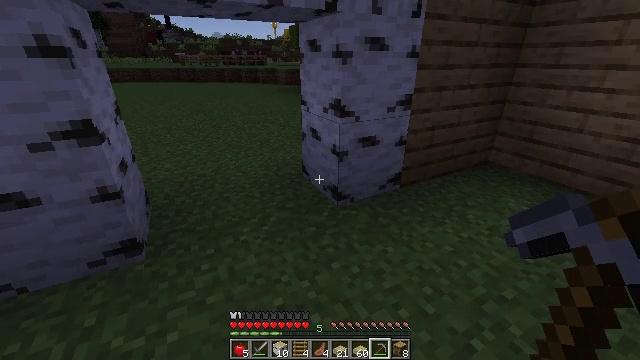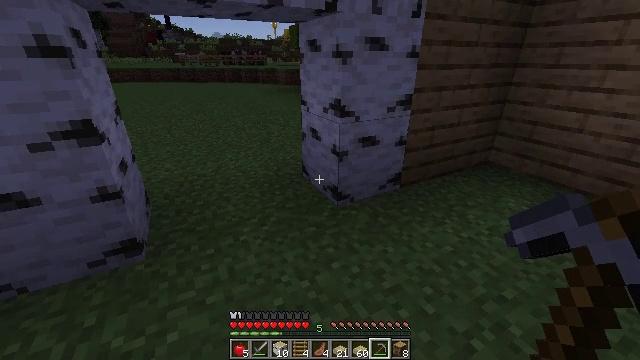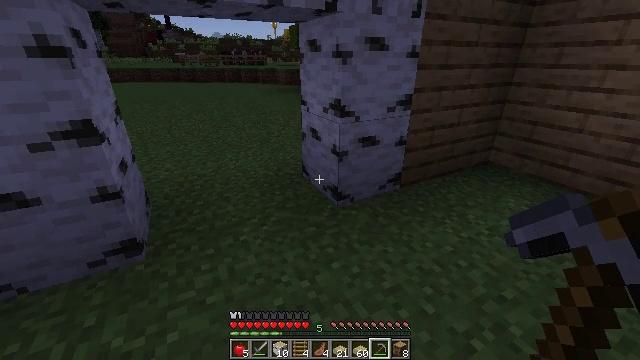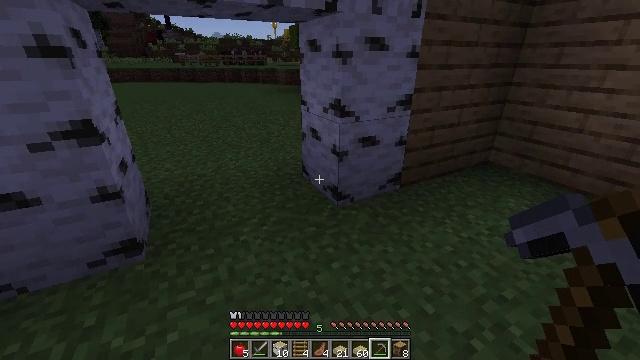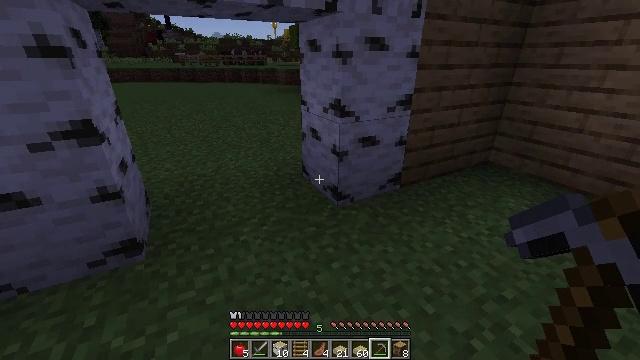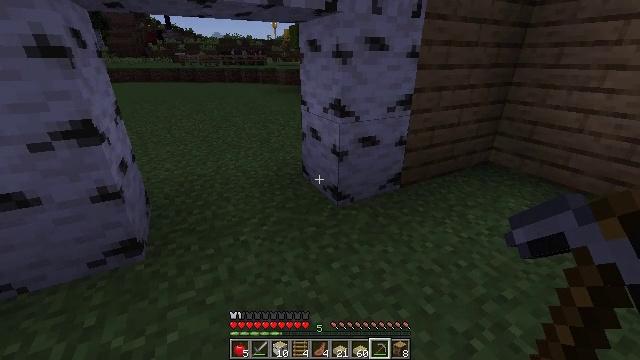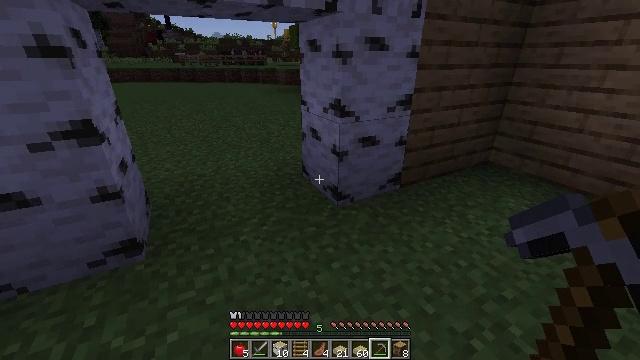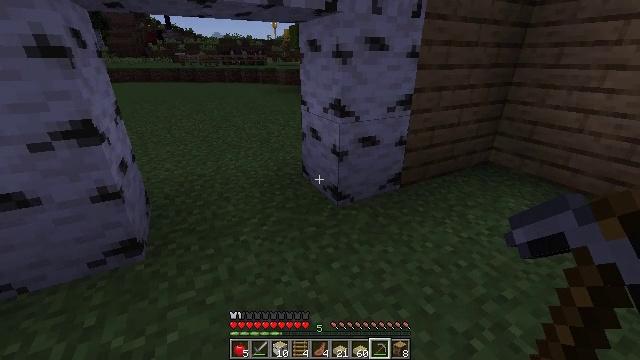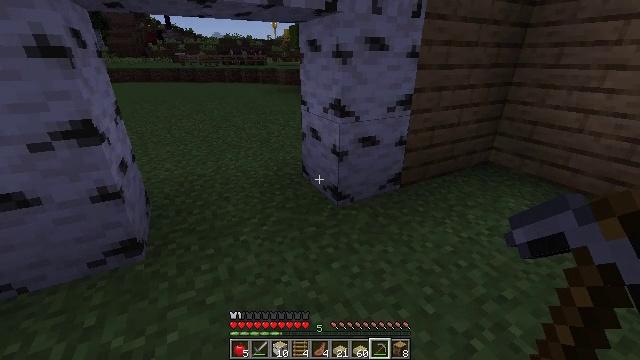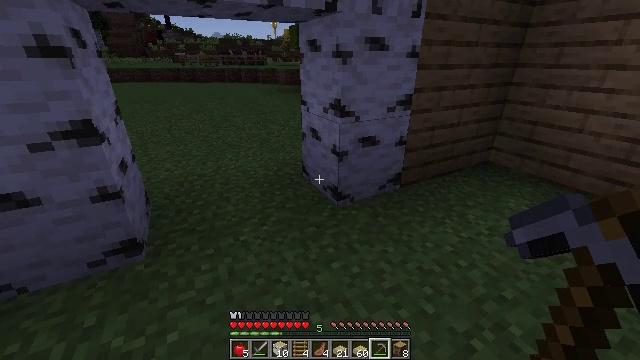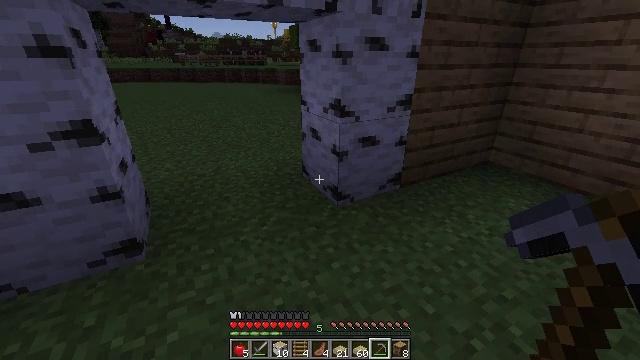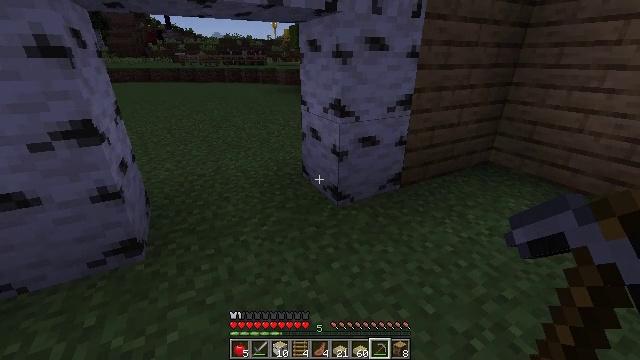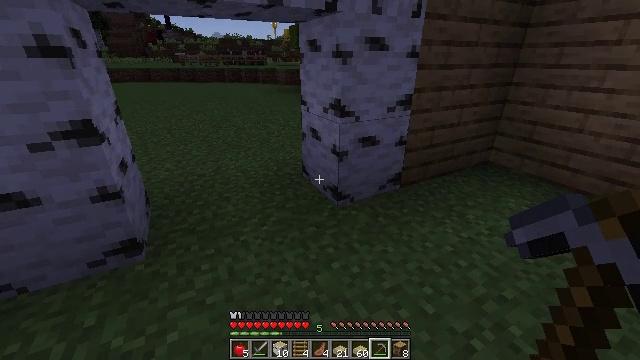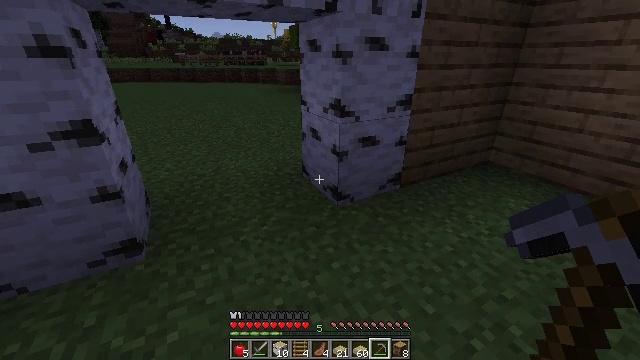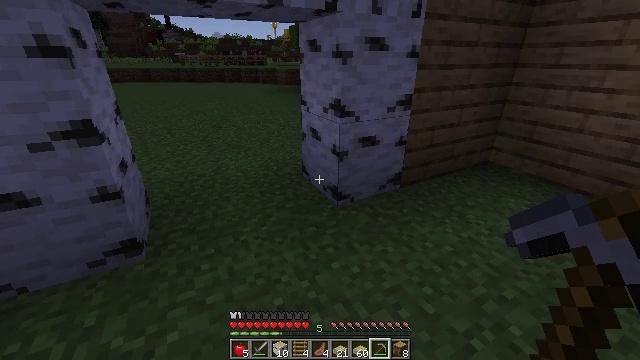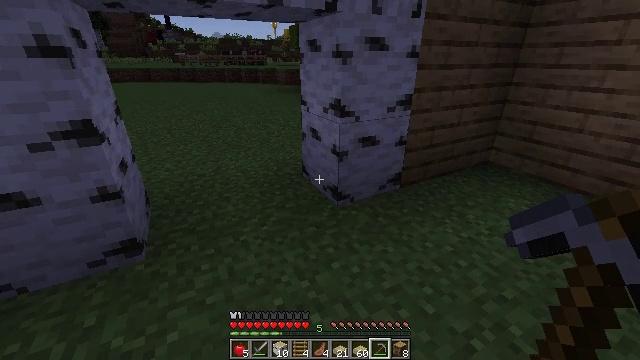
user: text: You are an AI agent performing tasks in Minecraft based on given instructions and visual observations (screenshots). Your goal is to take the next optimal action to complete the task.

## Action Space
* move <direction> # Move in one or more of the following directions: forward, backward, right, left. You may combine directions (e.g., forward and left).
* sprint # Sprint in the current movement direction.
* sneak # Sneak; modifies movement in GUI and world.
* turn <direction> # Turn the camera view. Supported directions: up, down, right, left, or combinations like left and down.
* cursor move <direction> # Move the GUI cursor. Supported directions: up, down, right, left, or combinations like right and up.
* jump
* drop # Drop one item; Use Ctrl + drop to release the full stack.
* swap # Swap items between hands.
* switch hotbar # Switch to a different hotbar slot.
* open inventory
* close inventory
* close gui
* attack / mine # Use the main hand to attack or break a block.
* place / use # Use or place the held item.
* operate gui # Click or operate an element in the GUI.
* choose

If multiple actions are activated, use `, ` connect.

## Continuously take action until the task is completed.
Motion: motion action
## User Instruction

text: Use birch planks to craft a birch door.
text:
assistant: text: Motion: no_op
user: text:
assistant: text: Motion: no_op
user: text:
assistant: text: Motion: no_op
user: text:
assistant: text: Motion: no_op
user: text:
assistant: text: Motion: no_op
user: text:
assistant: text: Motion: no_op
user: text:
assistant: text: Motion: no_op
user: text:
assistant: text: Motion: no_op
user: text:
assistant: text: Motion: no_op
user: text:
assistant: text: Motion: no_op
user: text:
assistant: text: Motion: no_op
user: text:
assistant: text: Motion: no_op
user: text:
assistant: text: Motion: no_op
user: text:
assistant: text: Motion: no_op
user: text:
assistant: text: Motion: no_op
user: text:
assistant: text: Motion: no_op
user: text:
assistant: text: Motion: no_op
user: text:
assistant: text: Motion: no_op
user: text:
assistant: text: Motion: no_op
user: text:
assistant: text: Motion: no_op
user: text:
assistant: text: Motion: no_op
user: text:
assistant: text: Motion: no_op
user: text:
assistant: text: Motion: no_op
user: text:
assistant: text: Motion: no_op
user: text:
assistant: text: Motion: no_op
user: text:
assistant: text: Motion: no_op
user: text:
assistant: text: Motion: no_op
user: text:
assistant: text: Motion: no_op
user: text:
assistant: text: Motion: no_op
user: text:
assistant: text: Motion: no_op